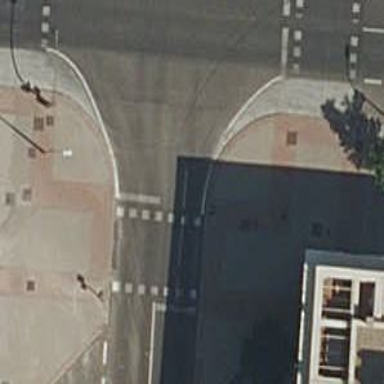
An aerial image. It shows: Road crossing with traffic signals.